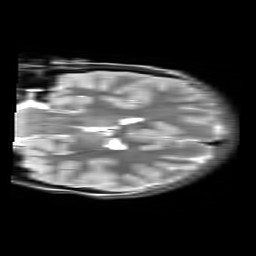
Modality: T2w
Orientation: coronal
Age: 11
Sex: male
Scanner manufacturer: siemens
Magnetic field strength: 3 T
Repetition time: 6.8 s
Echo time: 0.084 s